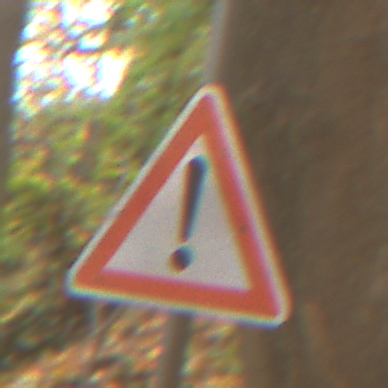
Verkehrszeichen: Gefahrenstelle
Umgebung: Outdoor, Nature
Tageszeit: MorningAfternoon
Wetter: Overcast
Licht: Natural
Jahreszeit: Autumn
Kontrast: LowContrast